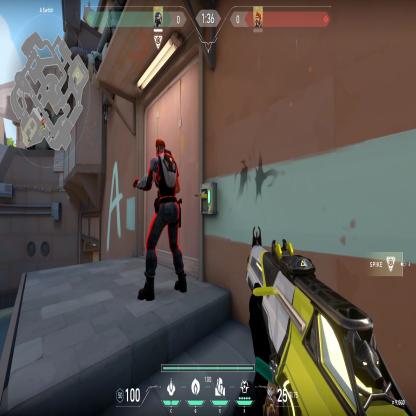
Label: enemy